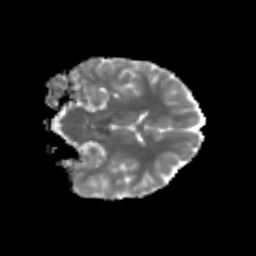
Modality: MD
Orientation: coronal
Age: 20
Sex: female
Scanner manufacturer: siemens
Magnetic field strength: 3 T
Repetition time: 3.5 s
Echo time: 0.125 s